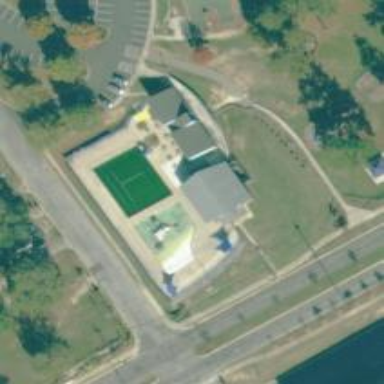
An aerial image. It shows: Sports centre dedicated to swimming activities.